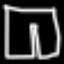
Label: pants